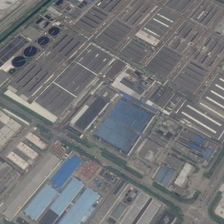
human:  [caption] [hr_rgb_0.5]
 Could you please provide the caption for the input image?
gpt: many buildings are in an industrial area .

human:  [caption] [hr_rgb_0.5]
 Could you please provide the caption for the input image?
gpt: many buildings are in an industrial area .

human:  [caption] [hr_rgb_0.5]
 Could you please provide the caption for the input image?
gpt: many buildings are in an industrial area .

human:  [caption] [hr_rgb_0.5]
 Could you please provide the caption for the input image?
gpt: many buildings are in an industrial area .

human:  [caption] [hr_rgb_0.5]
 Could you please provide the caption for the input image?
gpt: many buildings are in an industrial area .